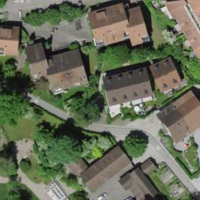
EUNIS habitat code: 54
Species observed at this site:
Allium ursinum
Cornus sanguinea
Convallaria majalis
Lamium galeobdolon